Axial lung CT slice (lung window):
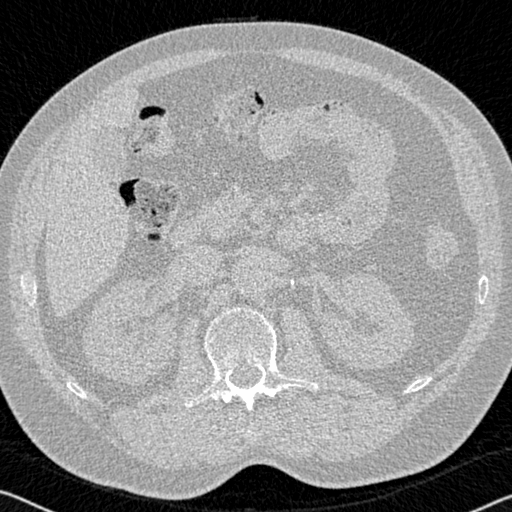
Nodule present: no